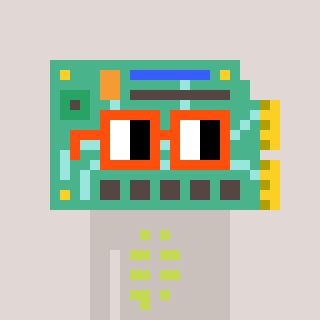
a pixel art character with square orange glasses, a chipboard-shaped head and a foggrey-colored body on a warm background